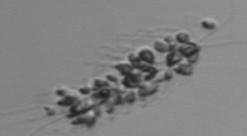
Label: Chaetoceros_didymus_TAG_external_flagellate